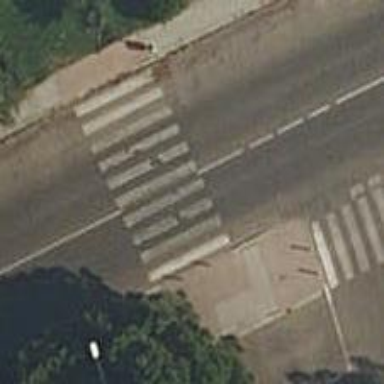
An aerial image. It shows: Zebra crossing on the road.